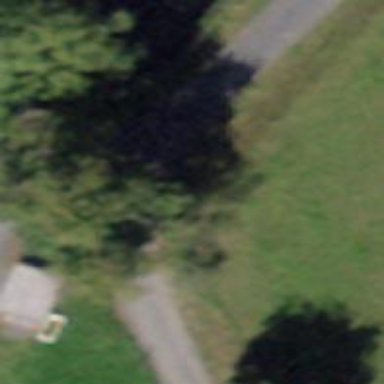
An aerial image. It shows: Fine gravel service road.